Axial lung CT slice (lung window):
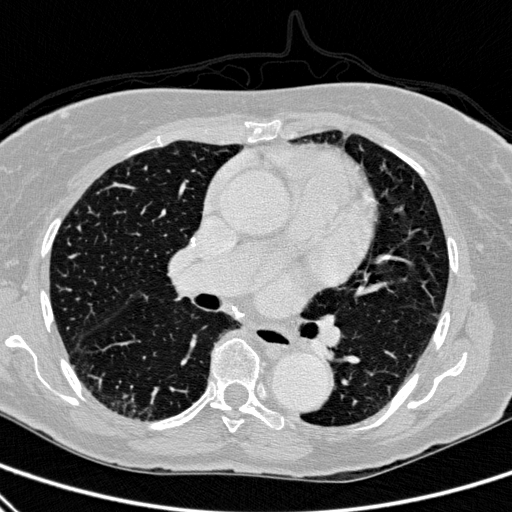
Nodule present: no